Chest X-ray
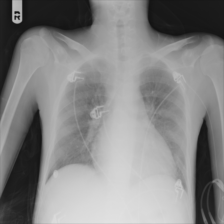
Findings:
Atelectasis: negative
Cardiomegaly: positive
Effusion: negative
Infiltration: negative
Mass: negative
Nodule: negative
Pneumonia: negative
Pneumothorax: negative
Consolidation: negative
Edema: negative
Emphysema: negative
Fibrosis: negative
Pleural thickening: negative
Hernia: negative